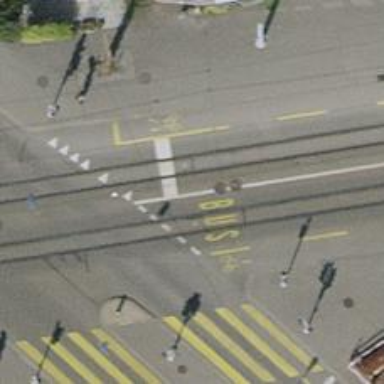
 along with cycle lane. The road also has embedded tram rails."